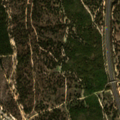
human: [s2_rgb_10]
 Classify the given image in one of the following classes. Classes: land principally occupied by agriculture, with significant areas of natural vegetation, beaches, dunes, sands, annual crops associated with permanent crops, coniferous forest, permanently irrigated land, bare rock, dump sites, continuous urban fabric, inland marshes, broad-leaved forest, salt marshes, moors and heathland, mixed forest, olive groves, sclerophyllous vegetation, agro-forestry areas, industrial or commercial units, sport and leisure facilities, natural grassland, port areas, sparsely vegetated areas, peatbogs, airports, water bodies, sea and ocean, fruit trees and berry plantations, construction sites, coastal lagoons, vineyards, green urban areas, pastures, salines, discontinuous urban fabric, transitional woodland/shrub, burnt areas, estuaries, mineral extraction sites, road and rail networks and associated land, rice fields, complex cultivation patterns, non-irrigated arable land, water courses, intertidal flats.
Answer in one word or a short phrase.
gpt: agro-forestry areas, broad-leaved forest, coniferous forest, transitional woodland/shrub